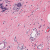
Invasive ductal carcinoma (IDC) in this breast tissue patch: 0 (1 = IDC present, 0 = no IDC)